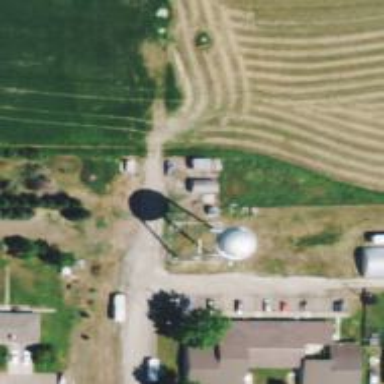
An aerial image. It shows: Water tower that is man-made.